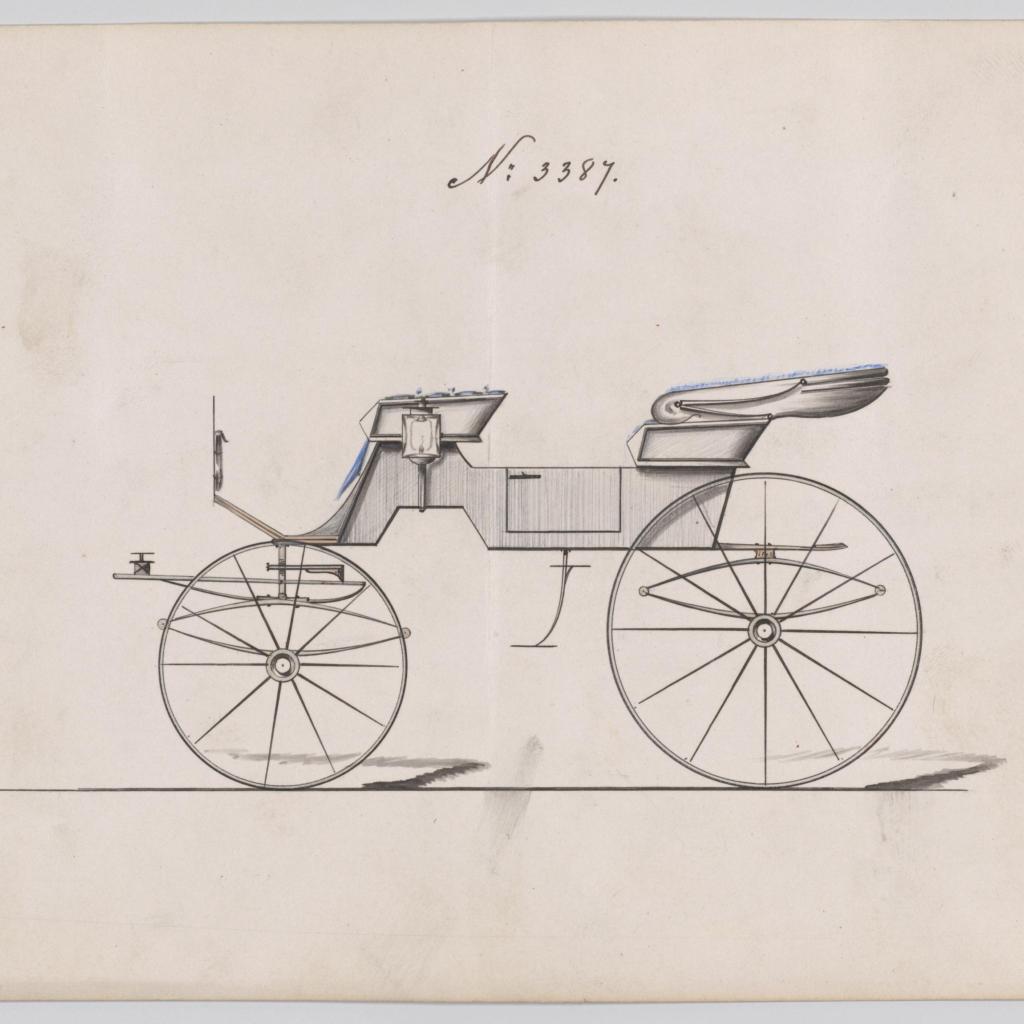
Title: Design for 2 seat Phaeton, no. 3387
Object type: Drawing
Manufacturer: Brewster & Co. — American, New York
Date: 1878
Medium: graphite, pen and black ink, watercolor and gouache
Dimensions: sheet: 7 1/4 x 9 3/16 in. (18.3 x 23.3 cm)
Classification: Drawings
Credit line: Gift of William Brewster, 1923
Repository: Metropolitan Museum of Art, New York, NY